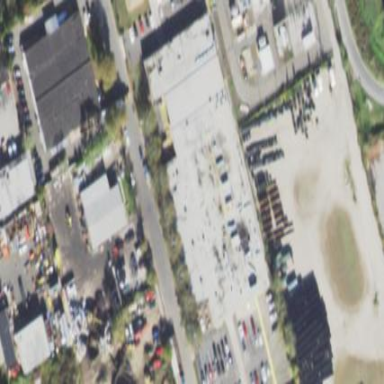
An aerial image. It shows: Commercial building.